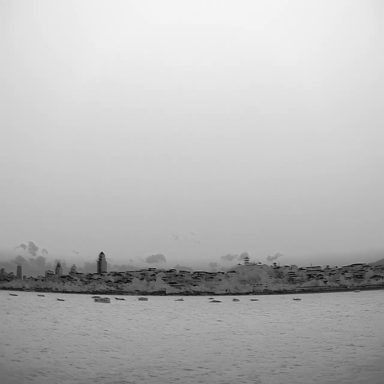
There are 11 bulk_carriers in the infrared image.